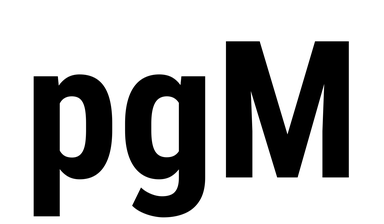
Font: Roboto_Condensed_Bold